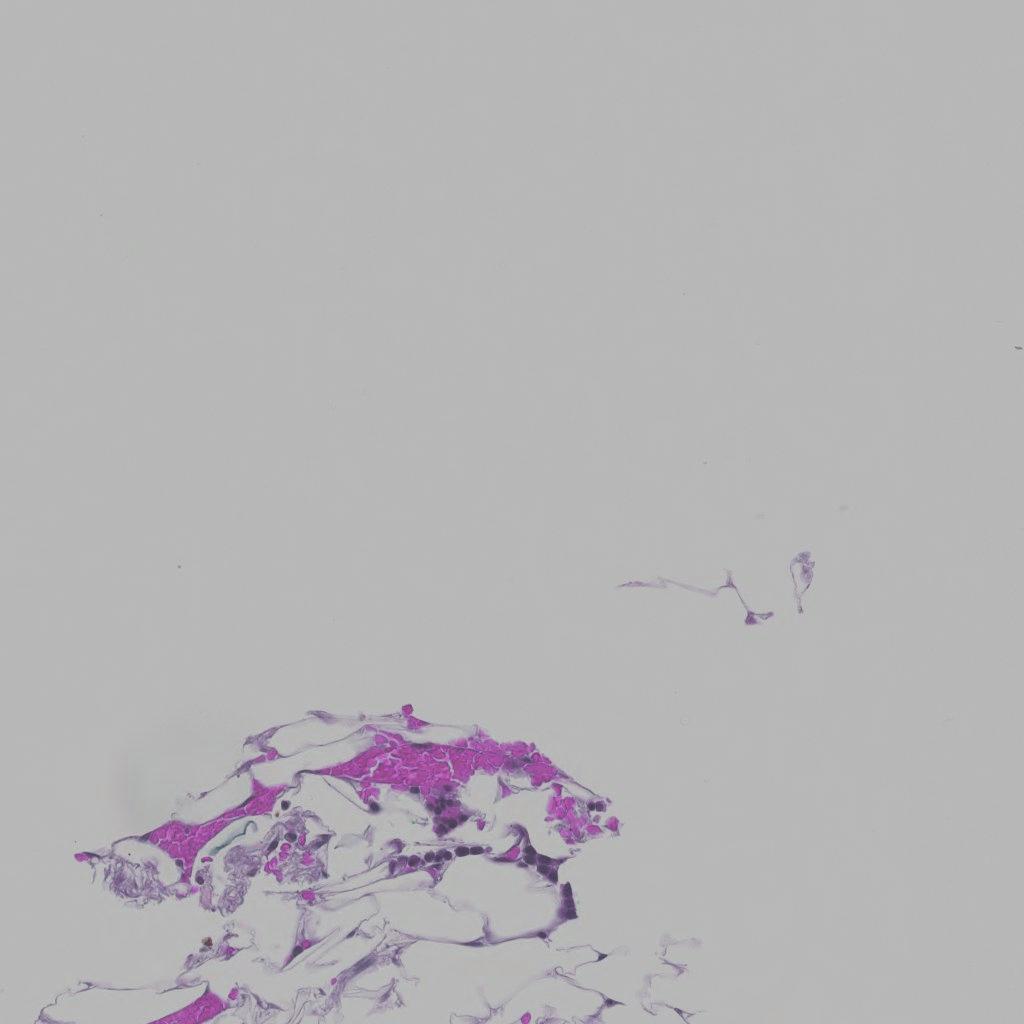
Label: Non-Tumor